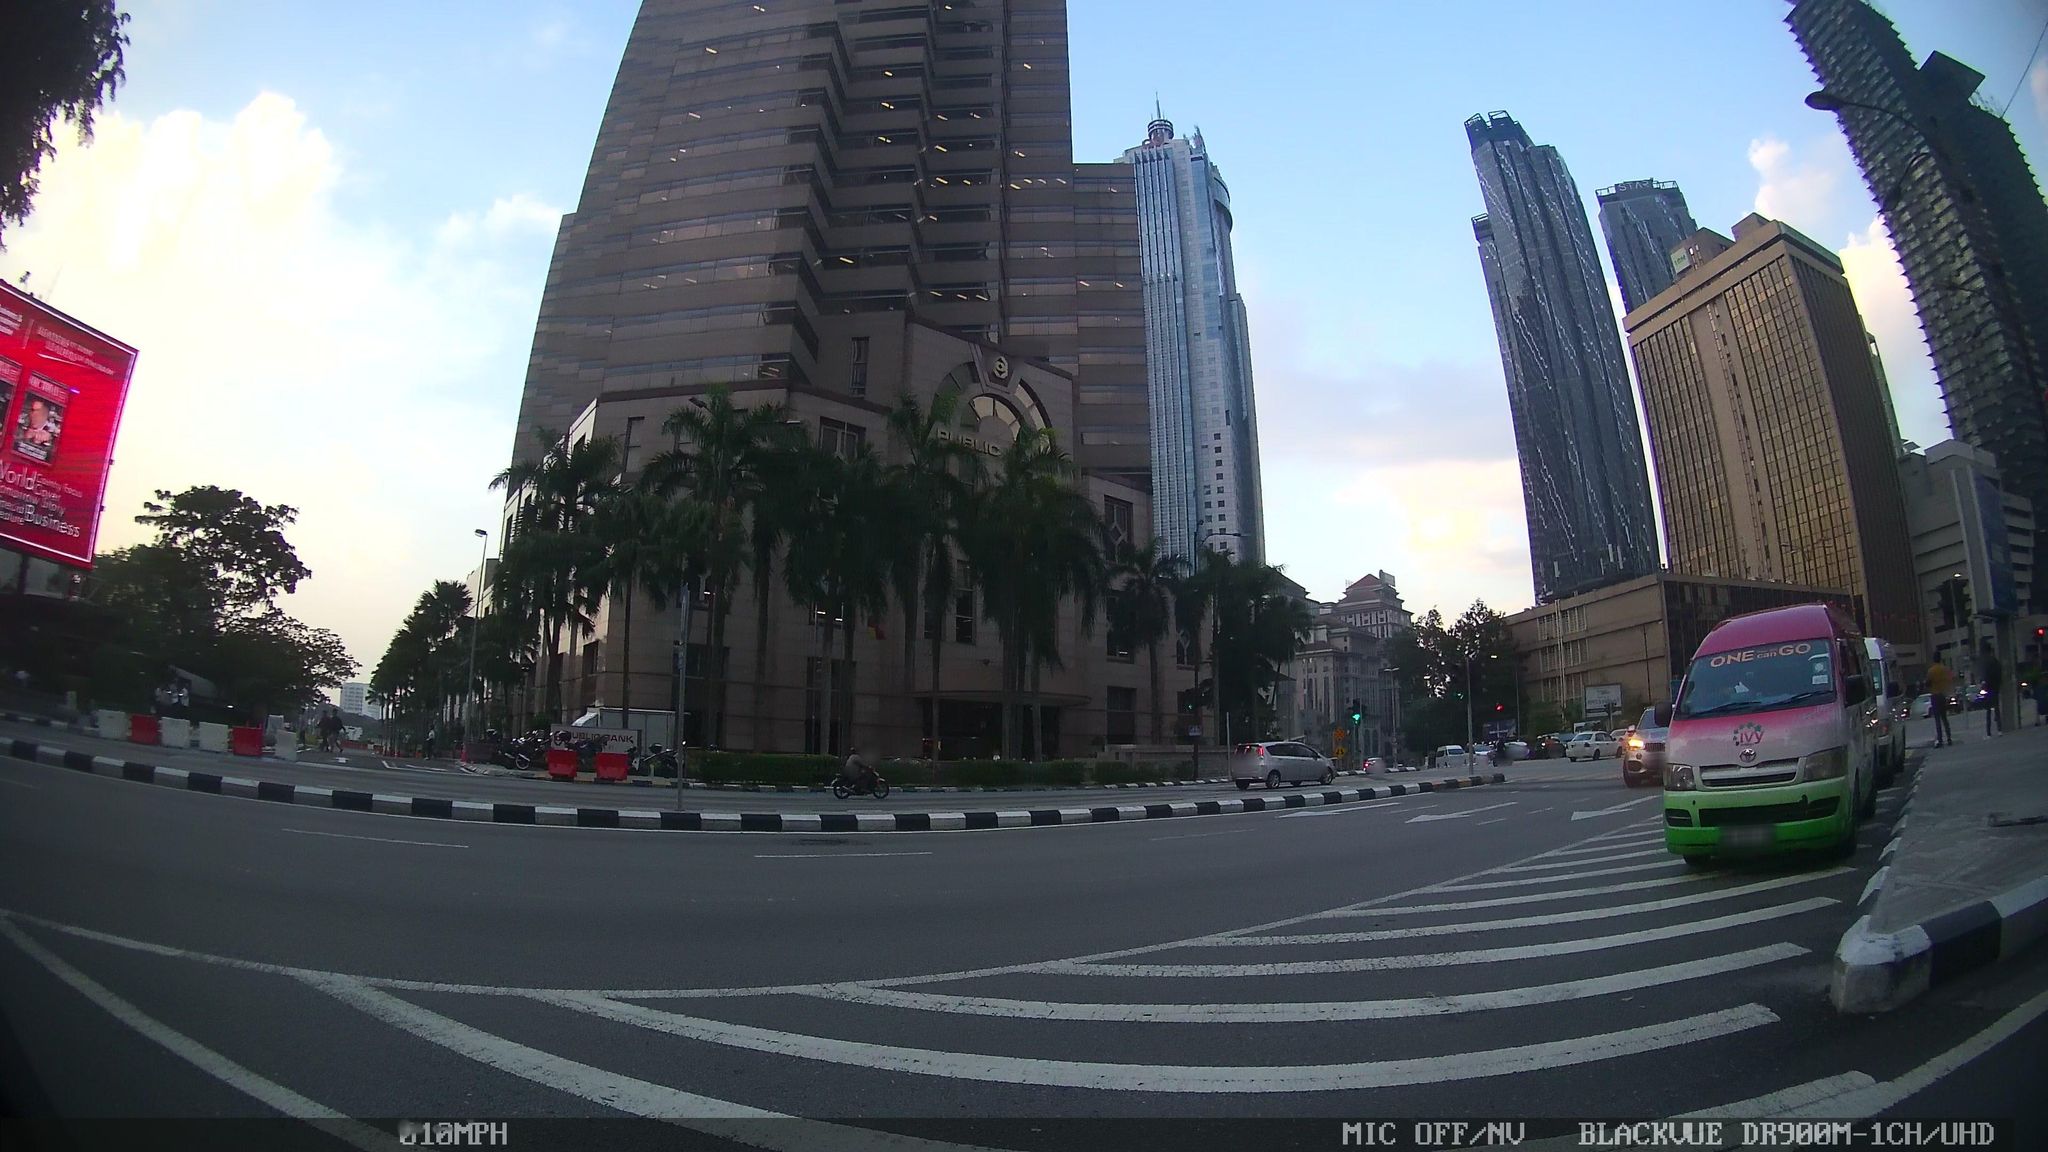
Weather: clear
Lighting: day
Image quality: good
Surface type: driving surface
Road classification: service, motorway_link
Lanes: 2, 1
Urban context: urban centre
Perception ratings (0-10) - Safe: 5.98, Lively: 9.03, Beautiful: 3.12, Boring: 2.48, Depressing: 5.31, Wealthy: 6.24